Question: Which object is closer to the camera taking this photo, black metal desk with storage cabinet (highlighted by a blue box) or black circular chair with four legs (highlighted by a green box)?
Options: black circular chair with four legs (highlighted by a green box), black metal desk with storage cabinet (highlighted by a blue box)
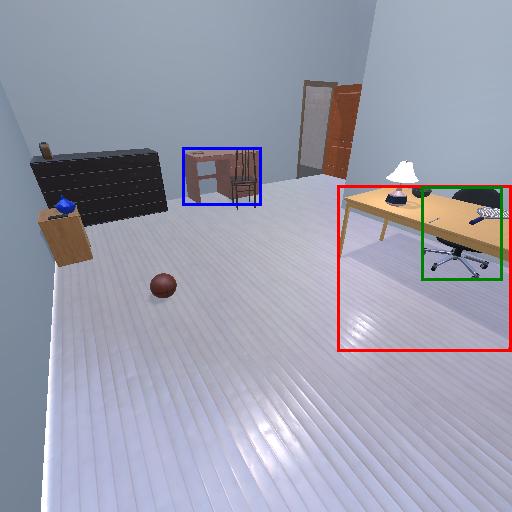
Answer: black circular chair with four legs (highlighted by a green box)